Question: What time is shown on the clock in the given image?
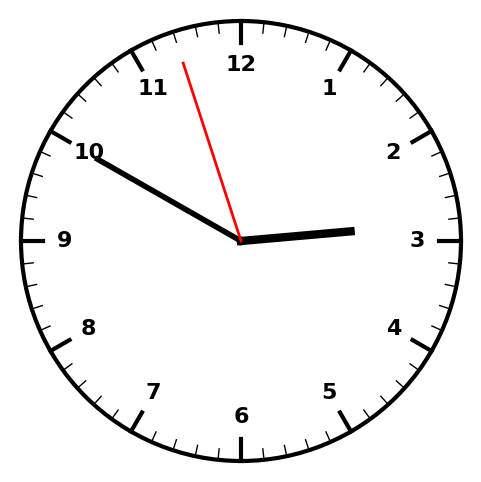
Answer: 02:49:57